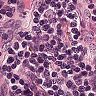
Metastatic tissue present: no